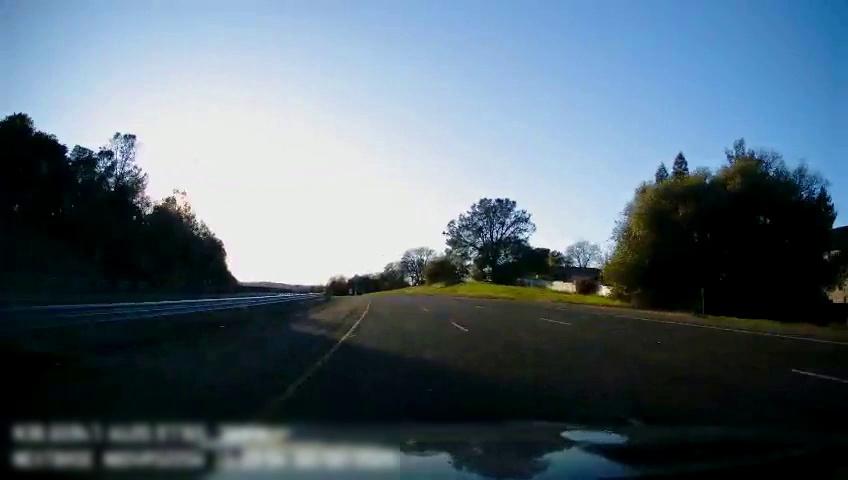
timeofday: Day
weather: Sunny
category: Drivable Space
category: Lanes | Current Lane
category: Lanes | Current Lane
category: Lanes | Alternate Lane
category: Lanes | Alternate Lane